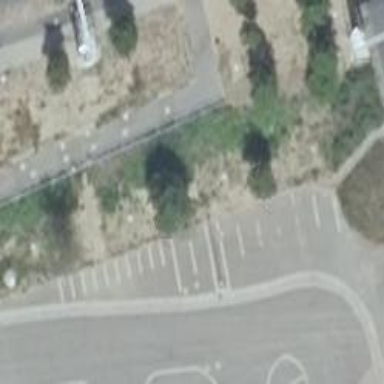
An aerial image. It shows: Asphalt surface designated for motorcycle parking.